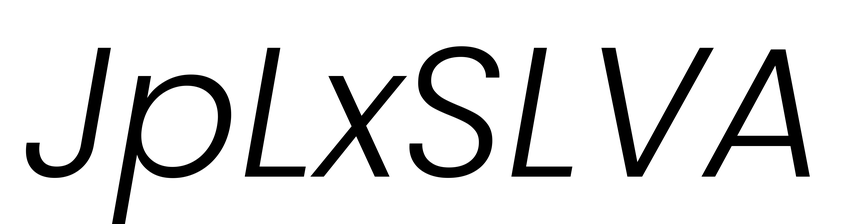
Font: Poppins-LightItalic